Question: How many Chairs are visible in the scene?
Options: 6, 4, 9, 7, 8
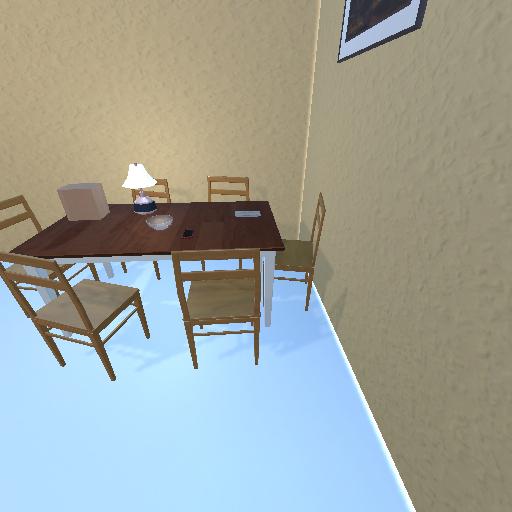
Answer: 6